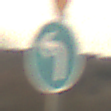
Verkehrszeichen: VorgeschriebeneFahrtrichtungLinks
Zusatzzeichen oben: VorfahrtGewaehren
Umgebung: Outdoor, Nature
Tageszeit: SunriseSunset
Wetter: PartlyCloudy
Licht: Natural
Jahreszeit: NotSpecified
Kontrast: LowContrast